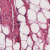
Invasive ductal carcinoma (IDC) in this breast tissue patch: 0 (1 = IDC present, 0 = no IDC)